Aerial crown-view tile of a tropical tree (Barro Colorado Island, Panama), acquired 20240611:
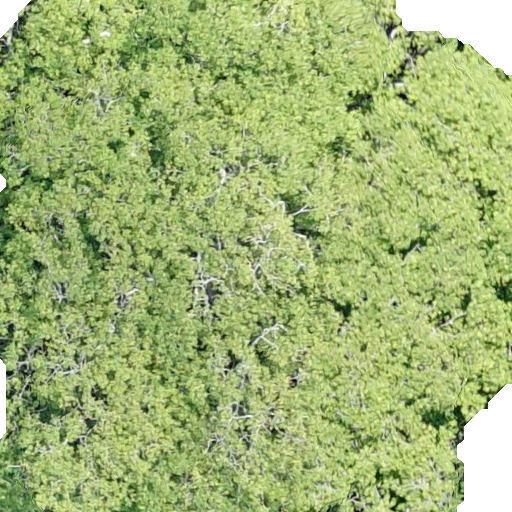
Species: Dipteryx oleifera
GBIF accepted scientific name: Dipteryx oleifera
Crown area: 512.272 m²